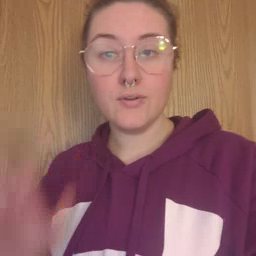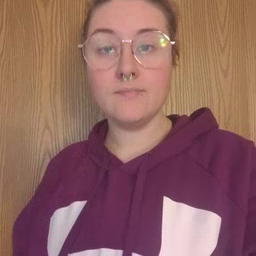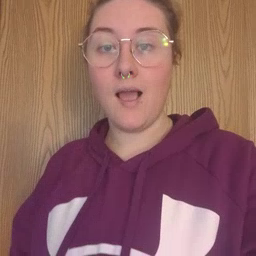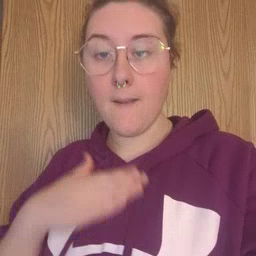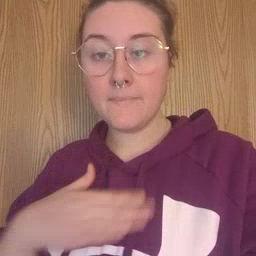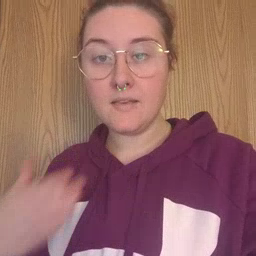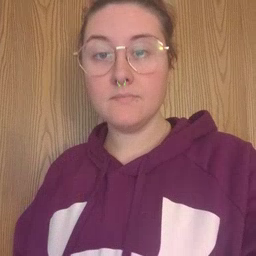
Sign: happy